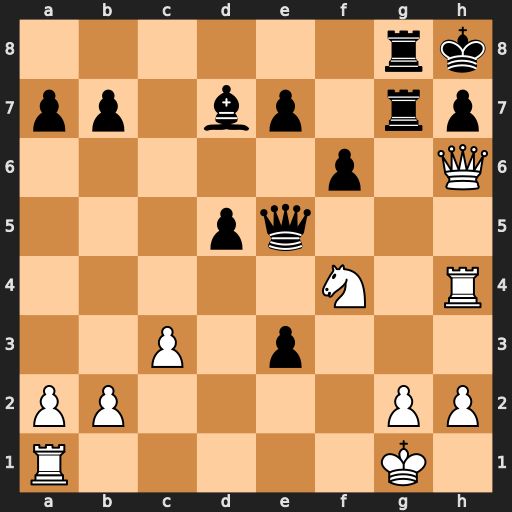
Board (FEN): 6rk/pp1bp1rp/5p1Q/3pq3/5N1R/2P1p3/PP4PP/R5K1
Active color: w
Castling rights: -
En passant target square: -
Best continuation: Ng6+ Rxg6 Qxh7#